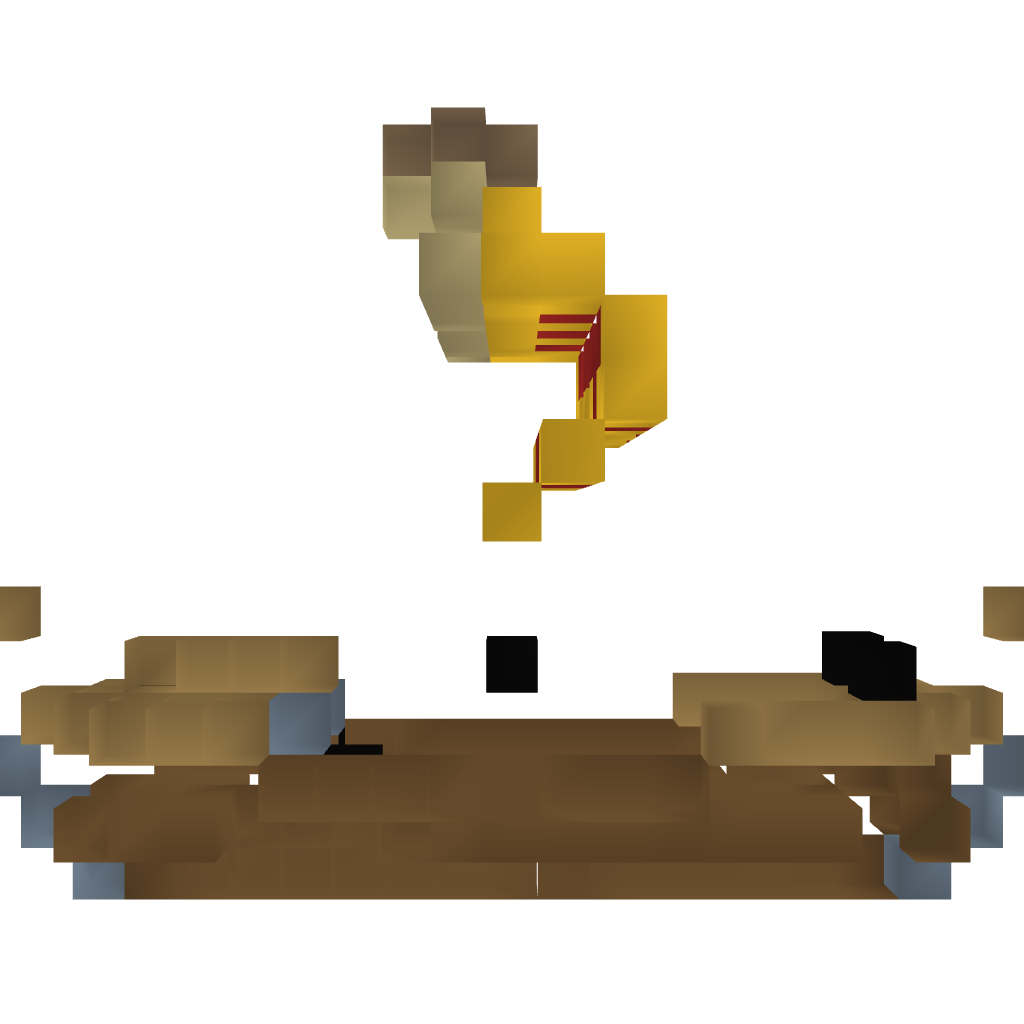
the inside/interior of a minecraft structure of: Viking Ship [Small]